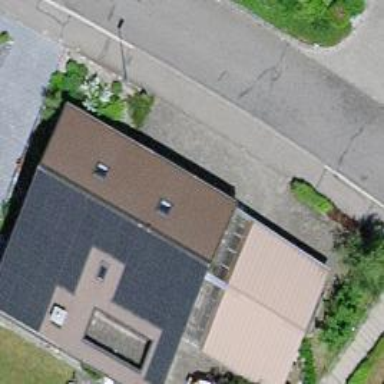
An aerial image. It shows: Residential building.